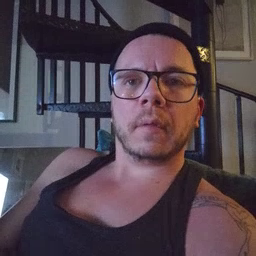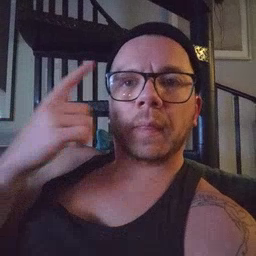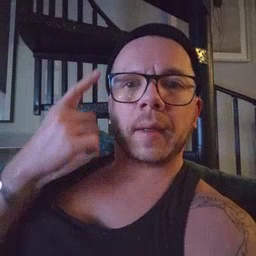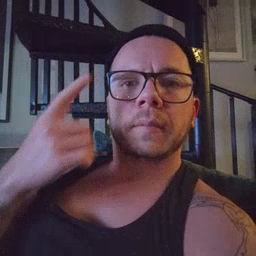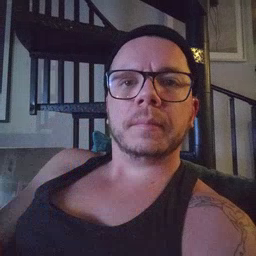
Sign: think